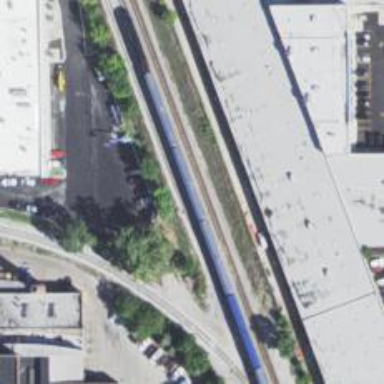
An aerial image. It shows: Railway spur service.